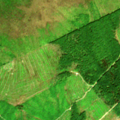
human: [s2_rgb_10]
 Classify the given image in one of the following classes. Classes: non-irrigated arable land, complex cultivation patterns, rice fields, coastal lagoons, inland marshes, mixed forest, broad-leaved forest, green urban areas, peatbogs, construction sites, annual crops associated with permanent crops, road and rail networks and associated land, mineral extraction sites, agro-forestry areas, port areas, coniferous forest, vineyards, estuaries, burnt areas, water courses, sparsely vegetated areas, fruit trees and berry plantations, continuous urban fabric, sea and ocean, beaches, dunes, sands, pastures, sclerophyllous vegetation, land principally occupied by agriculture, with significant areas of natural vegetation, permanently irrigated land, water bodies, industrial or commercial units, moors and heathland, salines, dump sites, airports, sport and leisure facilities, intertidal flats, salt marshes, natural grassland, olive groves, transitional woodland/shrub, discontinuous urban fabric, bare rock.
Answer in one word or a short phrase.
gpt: coniferous forest, moors and heathland, transitional woodland/shrub, peatbogs